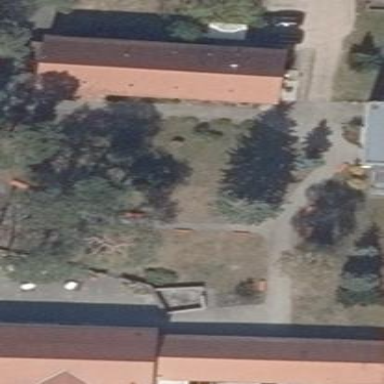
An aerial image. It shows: Part of building.